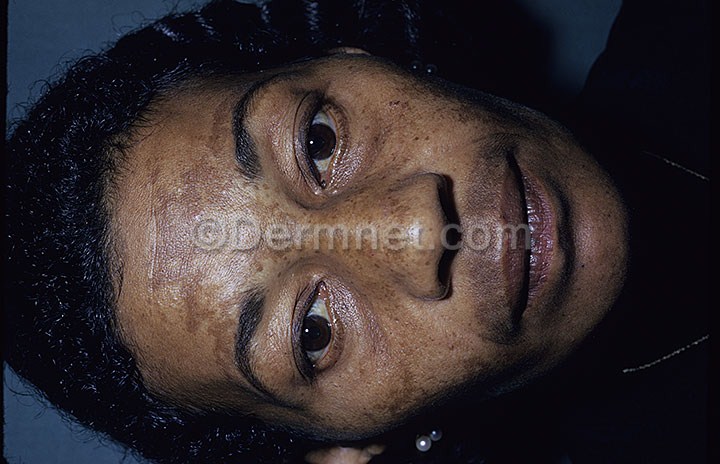
Disease: Light Diseases and Disorders of Pigmentation